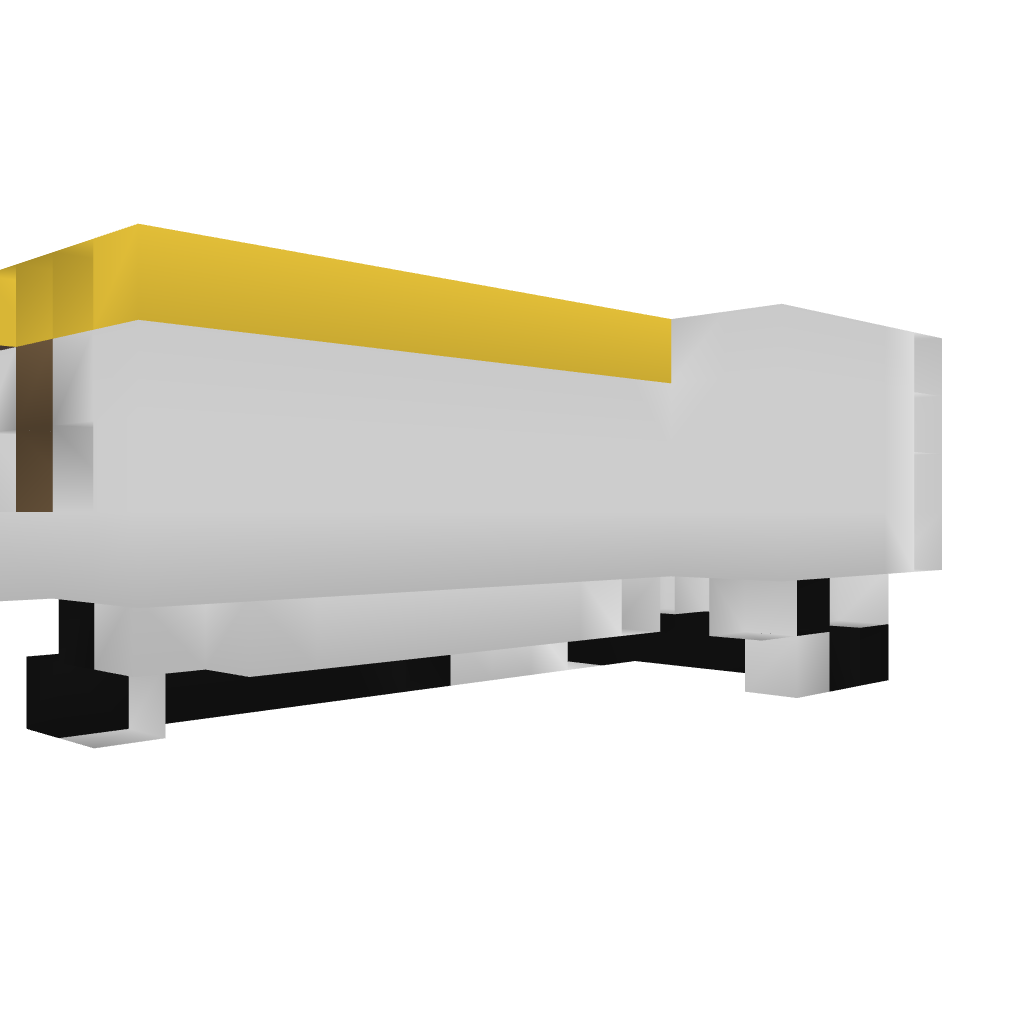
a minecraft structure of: Mini Bank/Insta-Chest